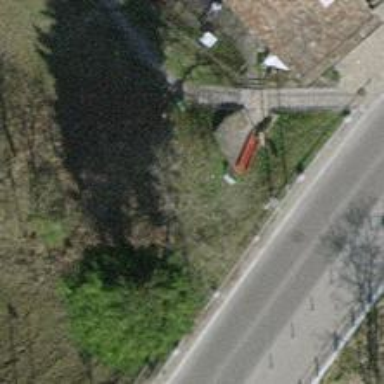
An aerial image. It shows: Red bench.